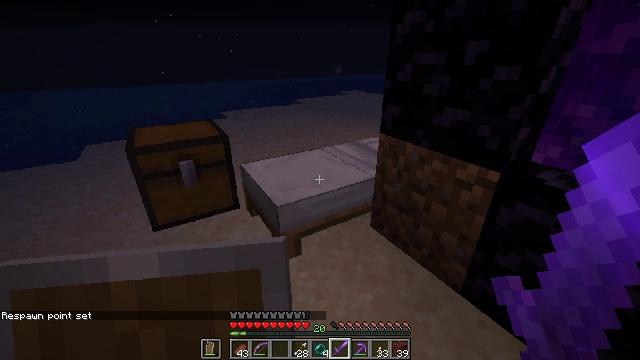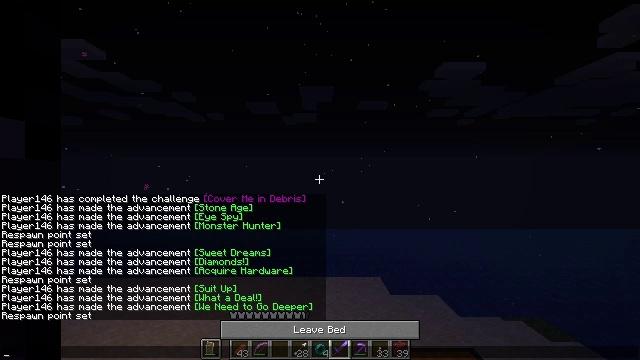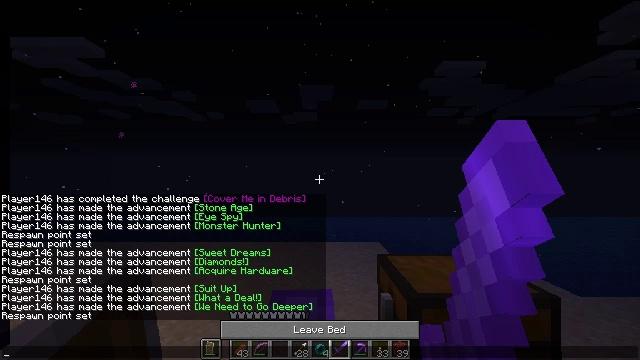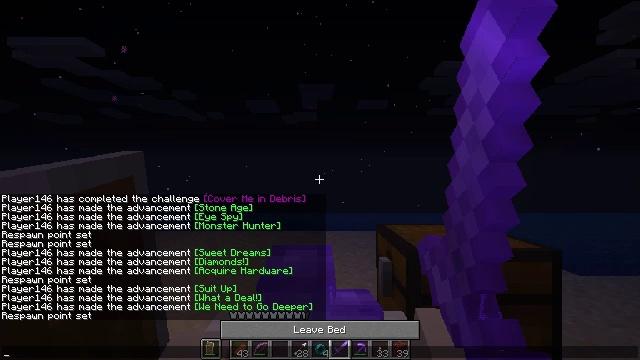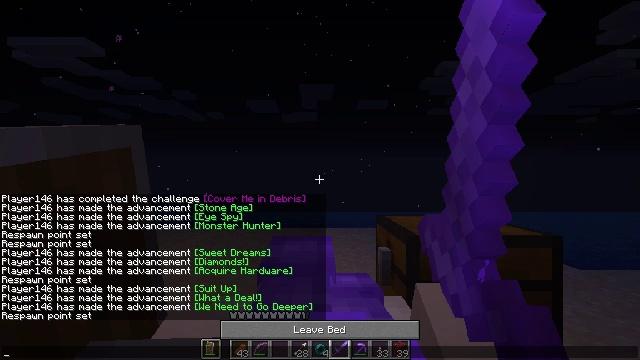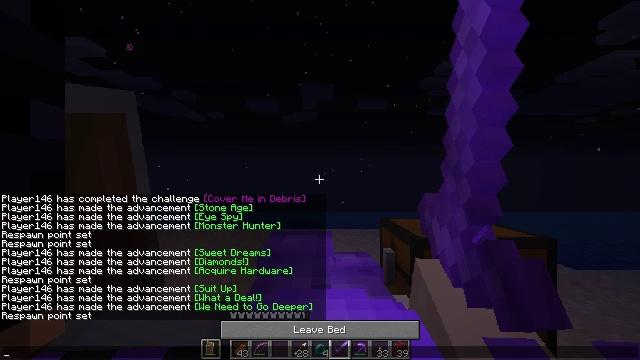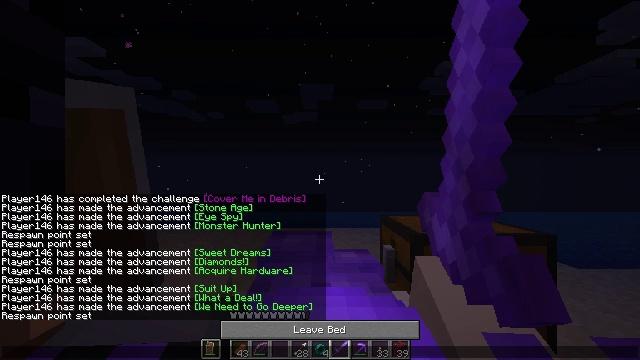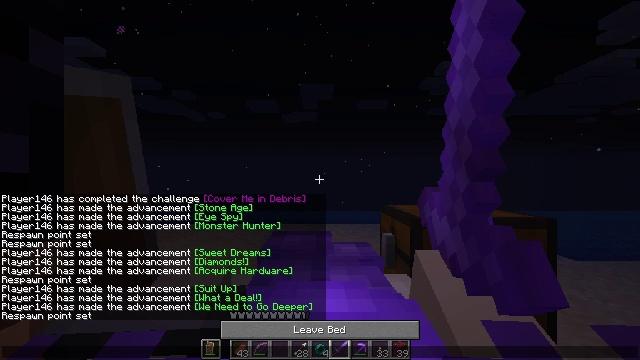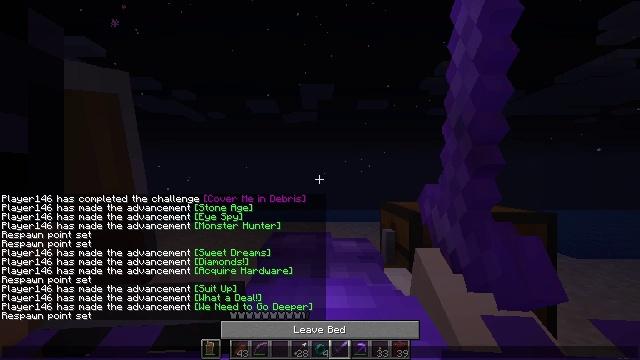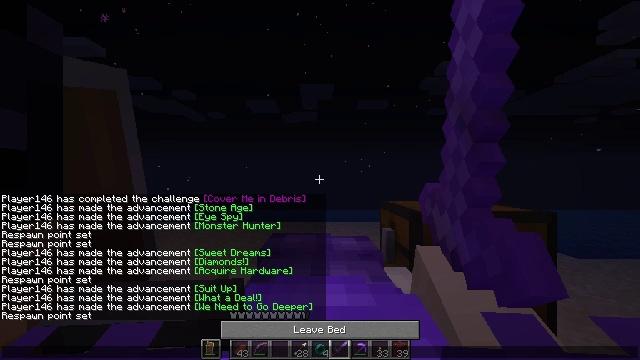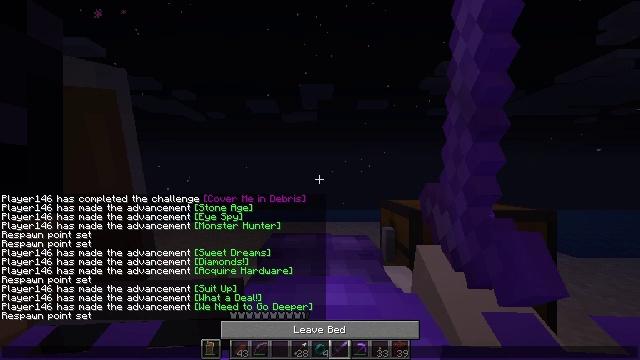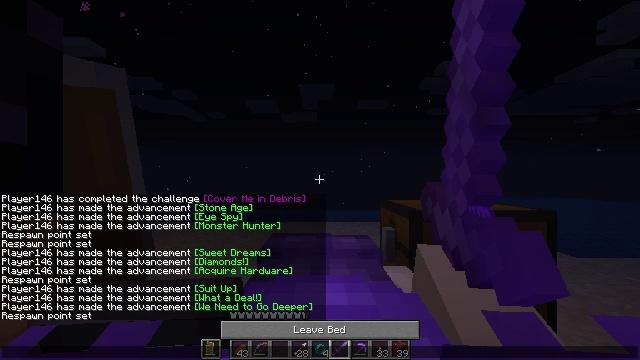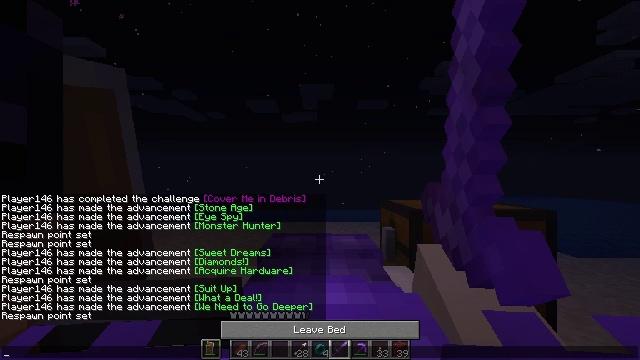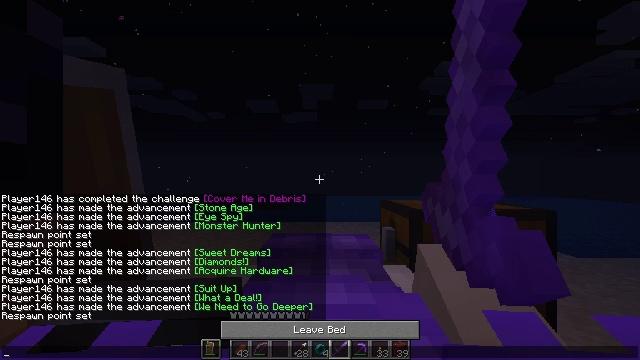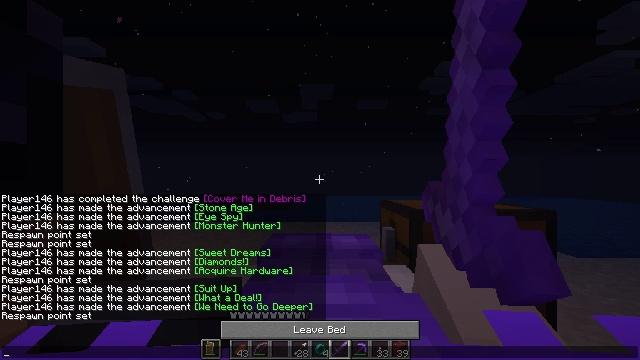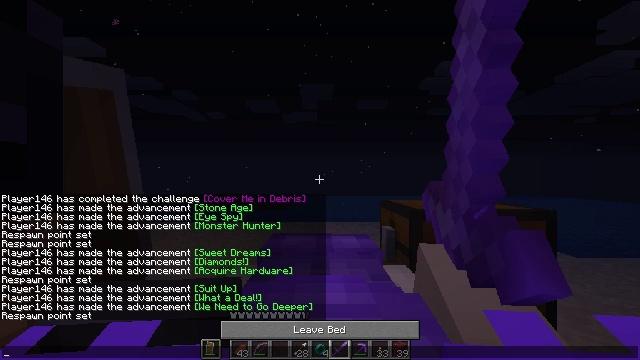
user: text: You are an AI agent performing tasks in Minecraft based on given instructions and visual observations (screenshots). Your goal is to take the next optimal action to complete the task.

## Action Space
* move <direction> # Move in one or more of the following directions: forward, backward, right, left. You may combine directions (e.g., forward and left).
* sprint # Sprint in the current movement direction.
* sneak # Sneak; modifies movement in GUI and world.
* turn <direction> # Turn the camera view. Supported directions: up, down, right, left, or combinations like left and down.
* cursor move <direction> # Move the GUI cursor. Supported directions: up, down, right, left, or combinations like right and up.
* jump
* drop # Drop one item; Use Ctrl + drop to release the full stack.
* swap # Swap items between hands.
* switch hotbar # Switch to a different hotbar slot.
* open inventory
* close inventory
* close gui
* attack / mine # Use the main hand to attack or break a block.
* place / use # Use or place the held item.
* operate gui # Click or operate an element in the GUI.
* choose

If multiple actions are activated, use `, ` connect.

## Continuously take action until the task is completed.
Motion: motion action
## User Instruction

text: Break down blaze rods into blaze powder.
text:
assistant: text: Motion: move forward and move left
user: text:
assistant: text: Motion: move forward and move left
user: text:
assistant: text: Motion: move forward and move left
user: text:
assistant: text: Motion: move forward and move left
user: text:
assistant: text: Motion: move forward and move left
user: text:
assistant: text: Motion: move forward and move left
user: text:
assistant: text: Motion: move forward and move left
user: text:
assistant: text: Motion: move forward and move left
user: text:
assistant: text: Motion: no_op
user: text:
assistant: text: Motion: no_op
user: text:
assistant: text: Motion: no_op
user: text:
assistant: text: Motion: turn right
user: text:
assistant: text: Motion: turn up
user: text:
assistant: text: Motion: no_op
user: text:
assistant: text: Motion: no_op
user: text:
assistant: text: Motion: no_op
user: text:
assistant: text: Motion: no_op
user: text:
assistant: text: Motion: no_op
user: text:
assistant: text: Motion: no_op
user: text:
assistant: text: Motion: no_op
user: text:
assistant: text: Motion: no_op
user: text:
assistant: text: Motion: no_op
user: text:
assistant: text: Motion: no_op
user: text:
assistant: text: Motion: no_op
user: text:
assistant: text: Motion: no_op
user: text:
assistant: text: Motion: no_op
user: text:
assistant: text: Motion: no_op
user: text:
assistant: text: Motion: no_op
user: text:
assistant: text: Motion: no_op
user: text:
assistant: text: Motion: no_op